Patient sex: F
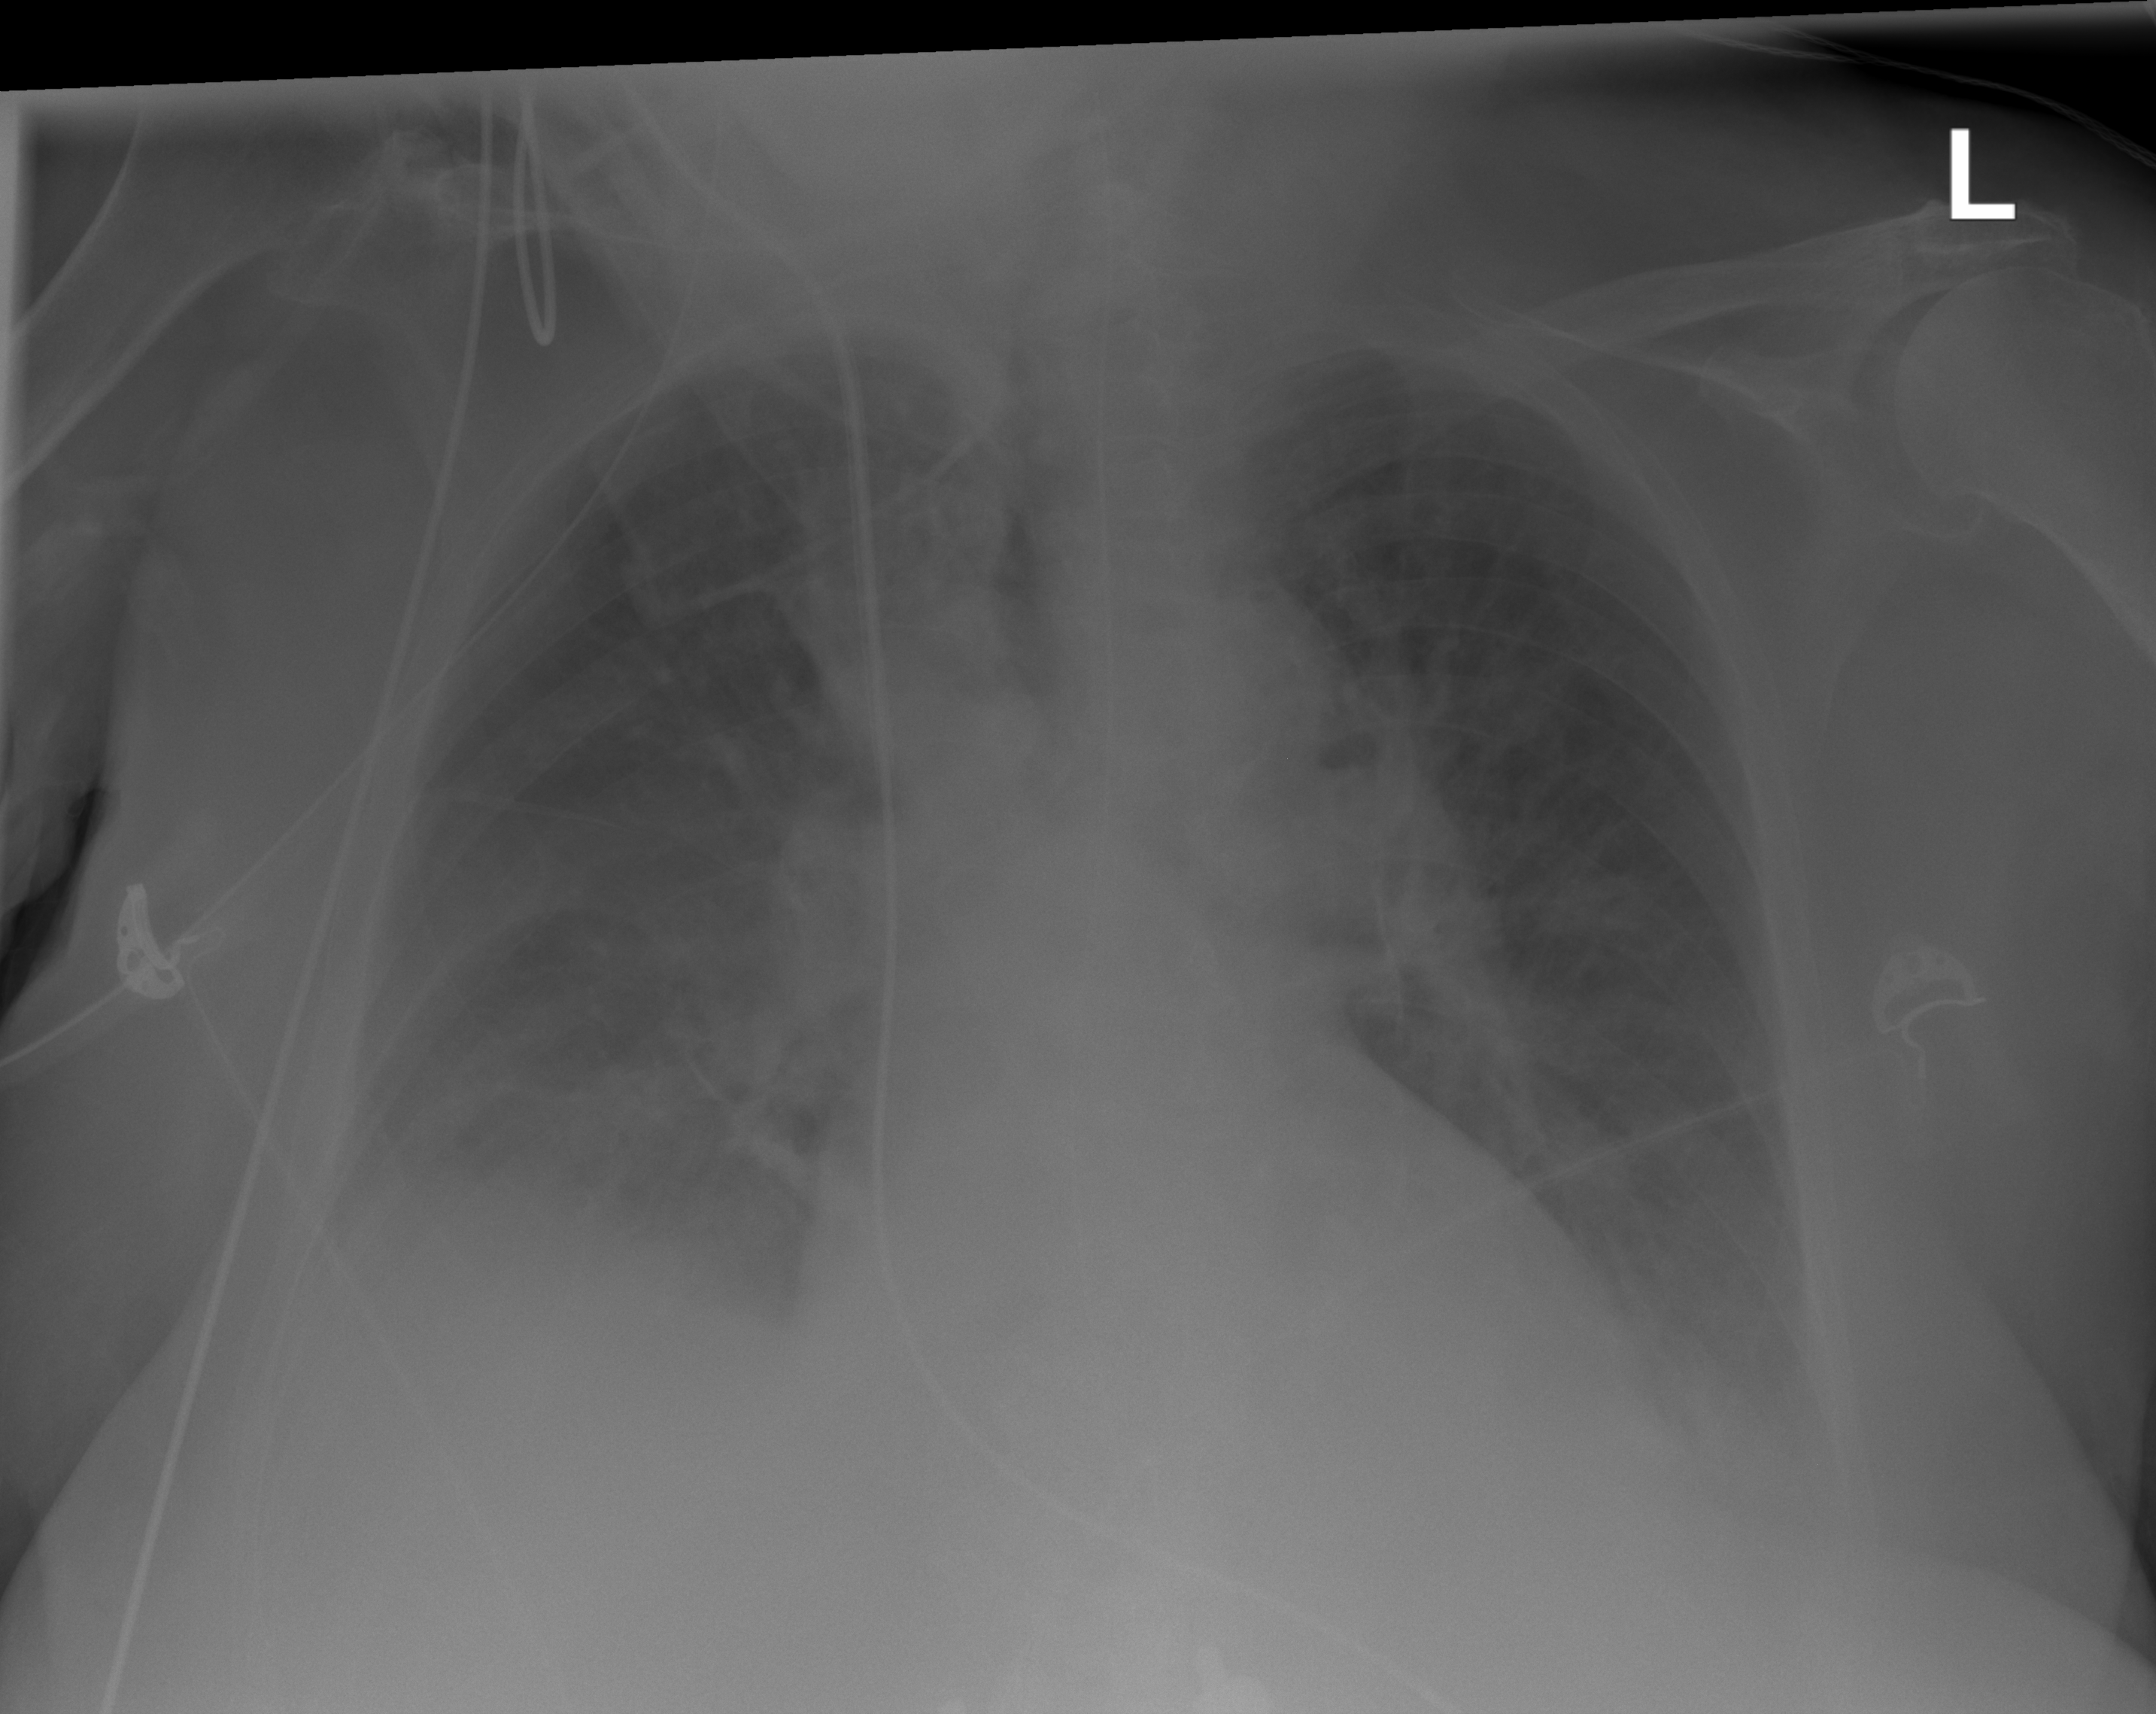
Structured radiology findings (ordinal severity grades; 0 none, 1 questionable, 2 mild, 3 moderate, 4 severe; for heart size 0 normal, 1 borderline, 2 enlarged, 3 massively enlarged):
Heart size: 1
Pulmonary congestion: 2
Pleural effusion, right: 2
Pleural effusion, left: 2
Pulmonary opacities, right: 0
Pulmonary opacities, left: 0
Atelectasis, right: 2
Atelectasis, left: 2